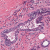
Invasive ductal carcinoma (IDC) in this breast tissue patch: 0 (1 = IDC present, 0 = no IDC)